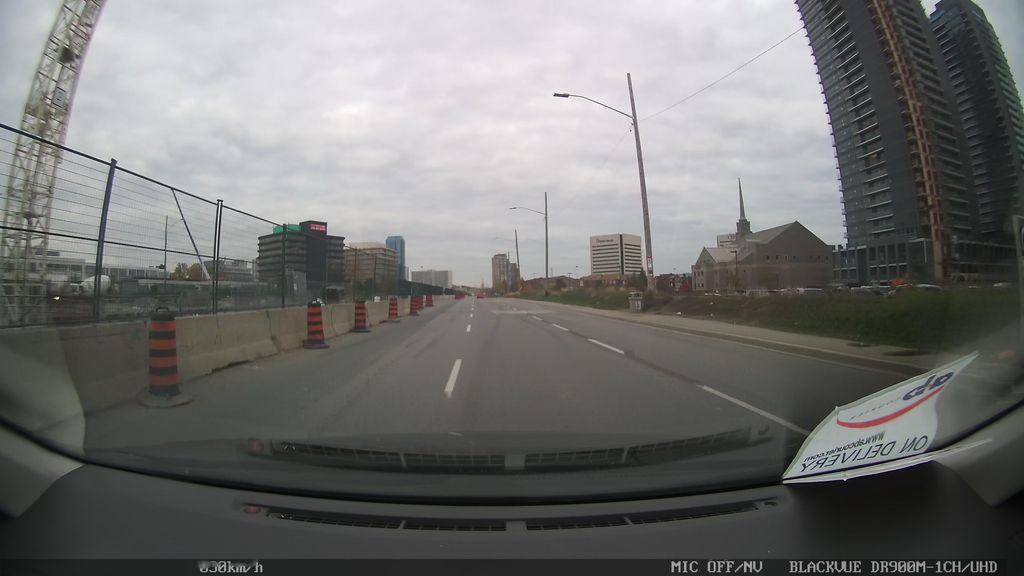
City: toronto